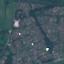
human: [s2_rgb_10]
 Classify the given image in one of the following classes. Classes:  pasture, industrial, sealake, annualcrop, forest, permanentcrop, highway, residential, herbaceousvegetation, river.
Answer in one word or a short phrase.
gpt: Residential